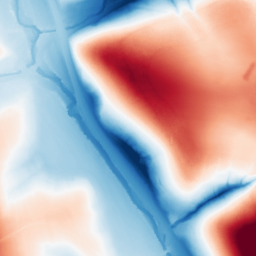
Category: classical
Decomposition family: gaussian
Decomposition parameters: sigma: 50
Upsampling method: quartic
Upsampling parameters: scale: 8
Upsampling scale: 8